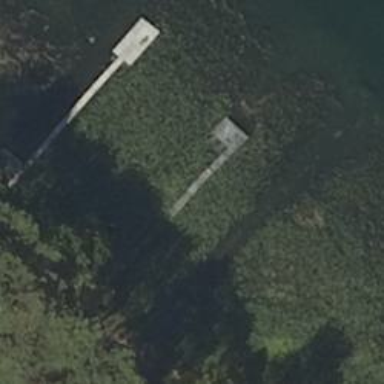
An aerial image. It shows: Man-made pier.